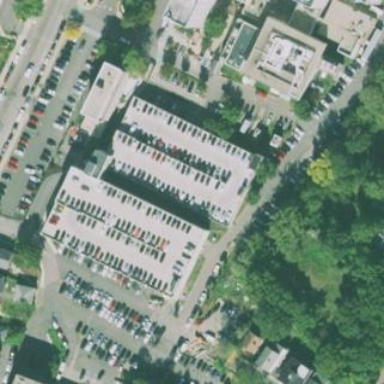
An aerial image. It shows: Multi-storey parking building.